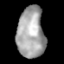
Tissue: lung
Cell type: Others
Senescence score: 0.2267
Nuclear area (px): 1361
Mean DAPI intensity: 166.229